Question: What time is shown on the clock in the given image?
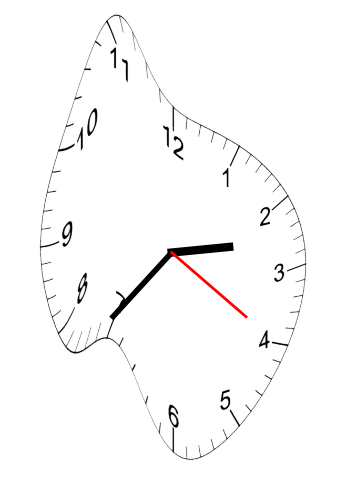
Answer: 02:36:20